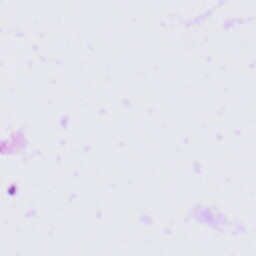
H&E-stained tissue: Tonsil